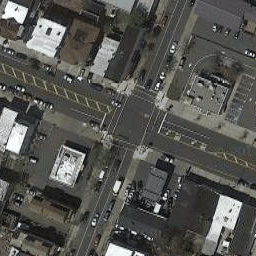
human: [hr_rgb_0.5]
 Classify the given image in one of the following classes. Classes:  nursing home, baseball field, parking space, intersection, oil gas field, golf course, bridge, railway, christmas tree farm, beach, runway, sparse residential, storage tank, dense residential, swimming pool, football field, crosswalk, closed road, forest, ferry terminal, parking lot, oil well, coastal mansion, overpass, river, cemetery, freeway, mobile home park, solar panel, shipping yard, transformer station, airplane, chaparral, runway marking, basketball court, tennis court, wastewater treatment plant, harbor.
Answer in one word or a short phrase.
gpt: intersection